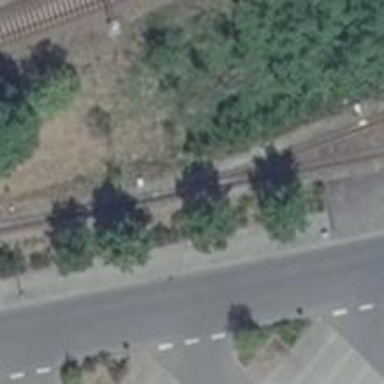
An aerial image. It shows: Narrow gauge railway.